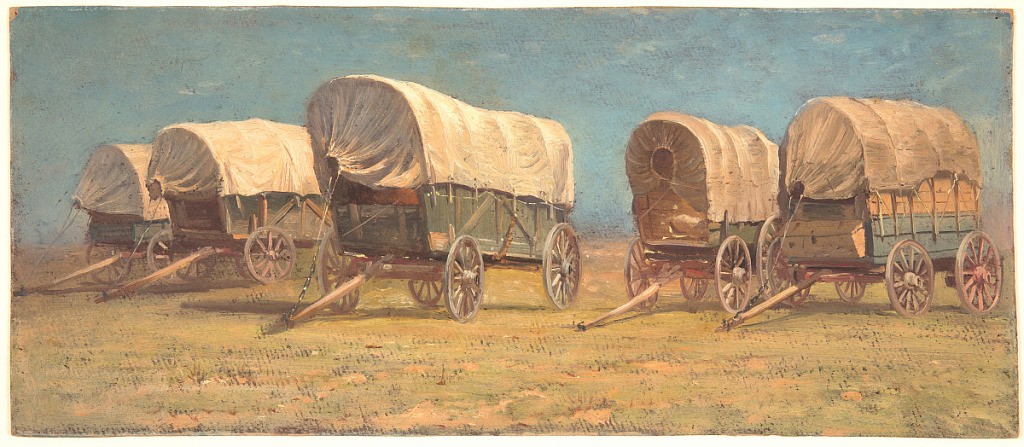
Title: Study of Covered Wagons
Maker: Samuel Colman, American, 1832–1920
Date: possibly 1871
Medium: Brush and oil paint on cardboard
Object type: Drawing
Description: Horizontal rectangle.  Oblique view of five wagons standing on grass. Blue sky.